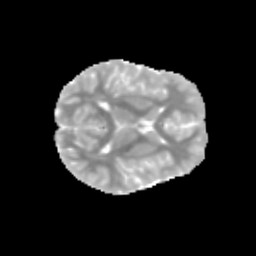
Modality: MD
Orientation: axial
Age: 10
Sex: male
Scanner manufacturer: siemens
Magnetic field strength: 3 T
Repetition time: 3.8 s
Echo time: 0.07 s